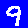
Digit: 9